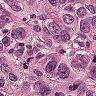
Metastatic tissue present: yes